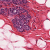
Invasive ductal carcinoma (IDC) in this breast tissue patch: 0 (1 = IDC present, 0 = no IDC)